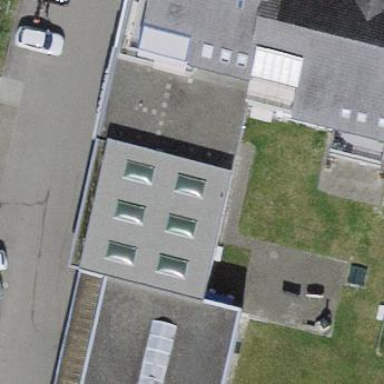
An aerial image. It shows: Building that houses car shop.